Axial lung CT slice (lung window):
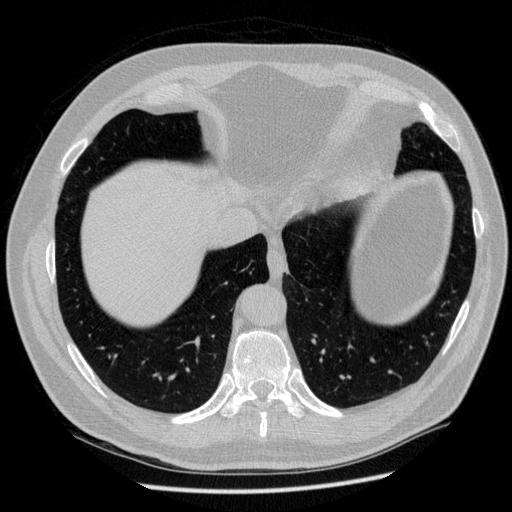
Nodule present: no